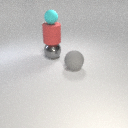
large gray metal sphere below small cyan rubber sphere